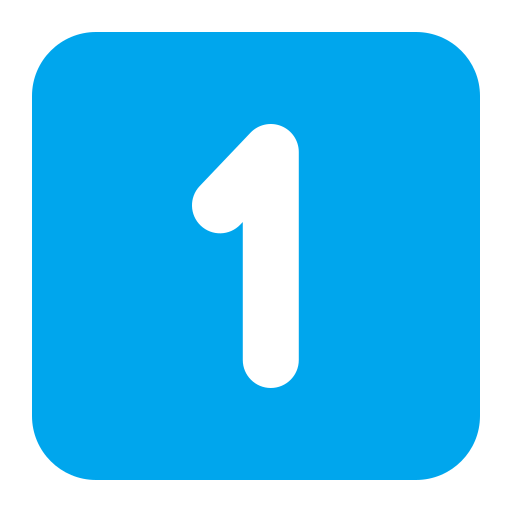
keycap 1 flat